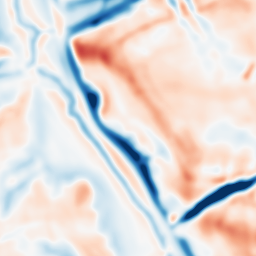
Category: multiscale
Decomposition family: dog
Decomposition parameters: sigma_low: 3
sigma_high: 10
Upsampling method: bspline
Upsampling parameters: scale: 8
Upsampling scale: 8